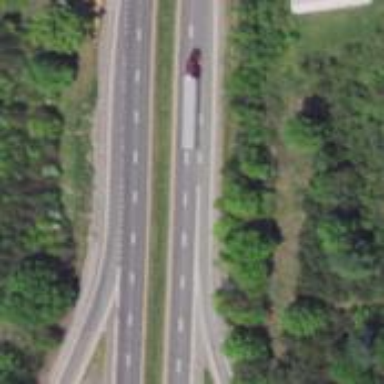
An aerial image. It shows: Motorway junction.